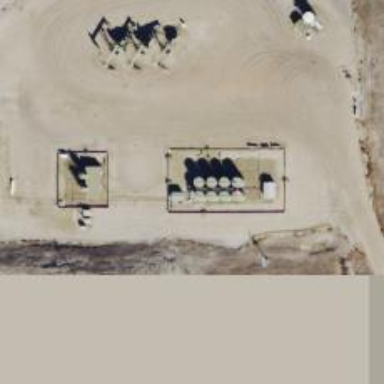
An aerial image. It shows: Storage tank with man-made structure.